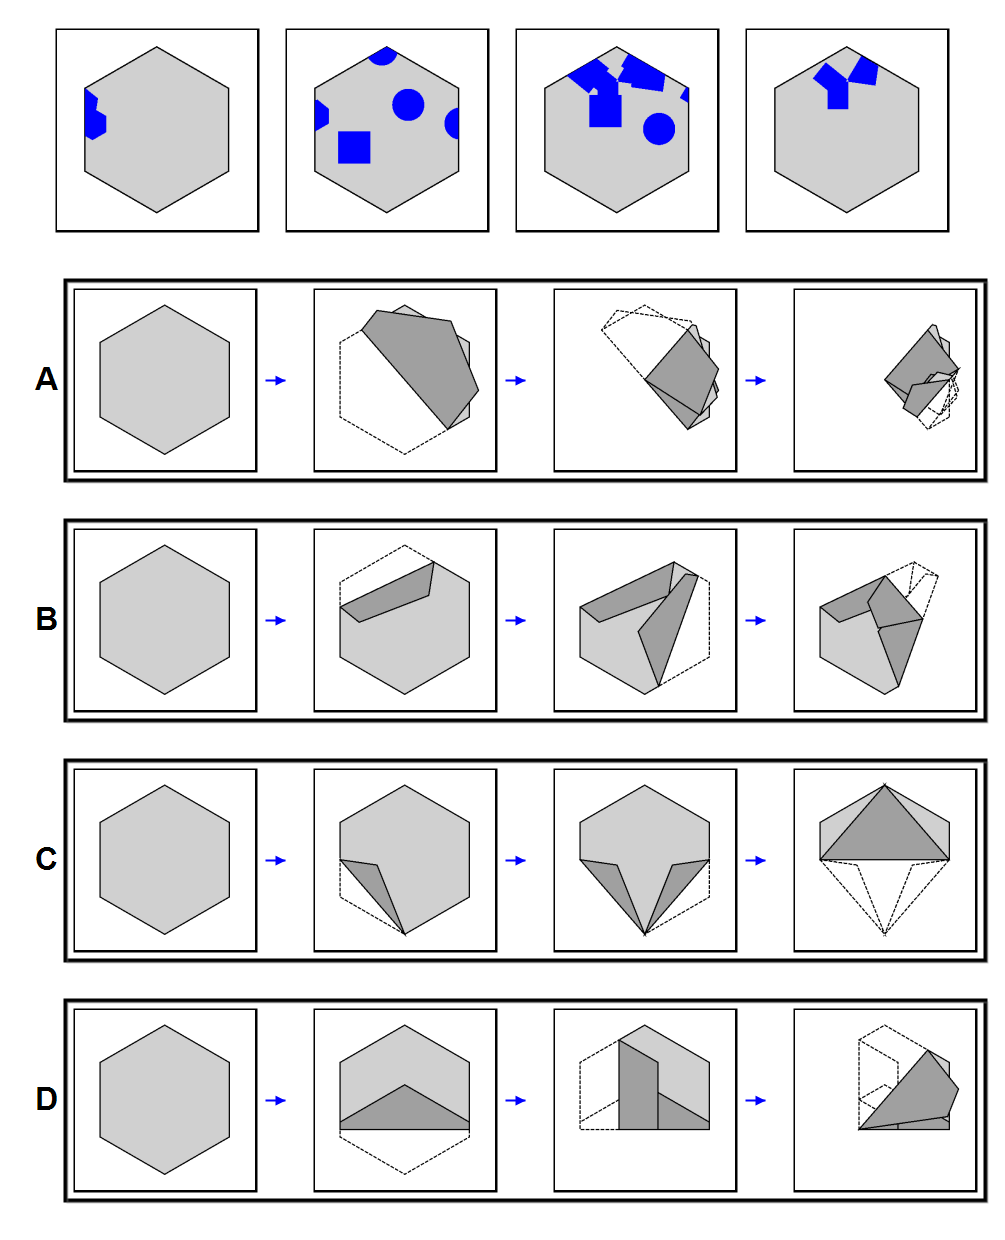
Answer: B